高一 · 组合数学
020 春・滨海县校级期末）某个游戏中, 一个珠子按如图所示的通道, 由上至下的滑下, 从最下面的六个出口出来, 规定猜中者为胜, 如果某人在该游戏中, 猜得珠子从 3 号口出来, 那么他取胜的概率为 \$ \qquad \$

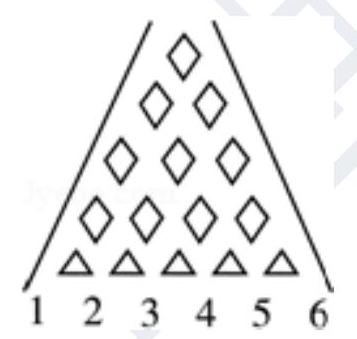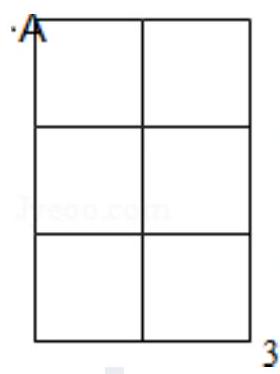
答案: 我们把从顶点 $A$ 到 3 的路线图单独画出来:

分析可得，

从顶点 $A$ 到 3 总共有 $C_{5}^{2}=10$ 种走法, 每一种走法的概率都是 $\frac{1}{2}$,

$\therefore$ 珠子从出口 3 出来是 $C_{5}^{2}\left(\frac{1}{2}\right)^{5}=\frac{5}{16}$.